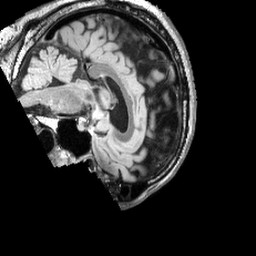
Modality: FLAIR
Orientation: sagittal
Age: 63
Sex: male
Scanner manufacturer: siemens
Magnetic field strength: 3 T
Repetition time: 5 s
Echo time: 0.387 s